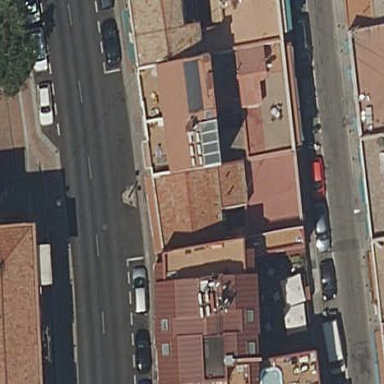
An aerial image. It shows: Image showing building with apartments.